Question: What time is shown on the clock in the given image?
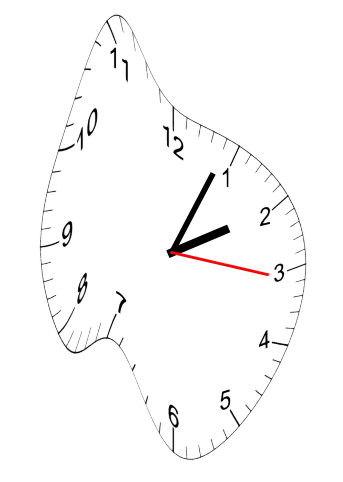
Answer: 02:04:16